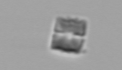
Label: Bacillariophyceae_morphotype1